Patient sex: M
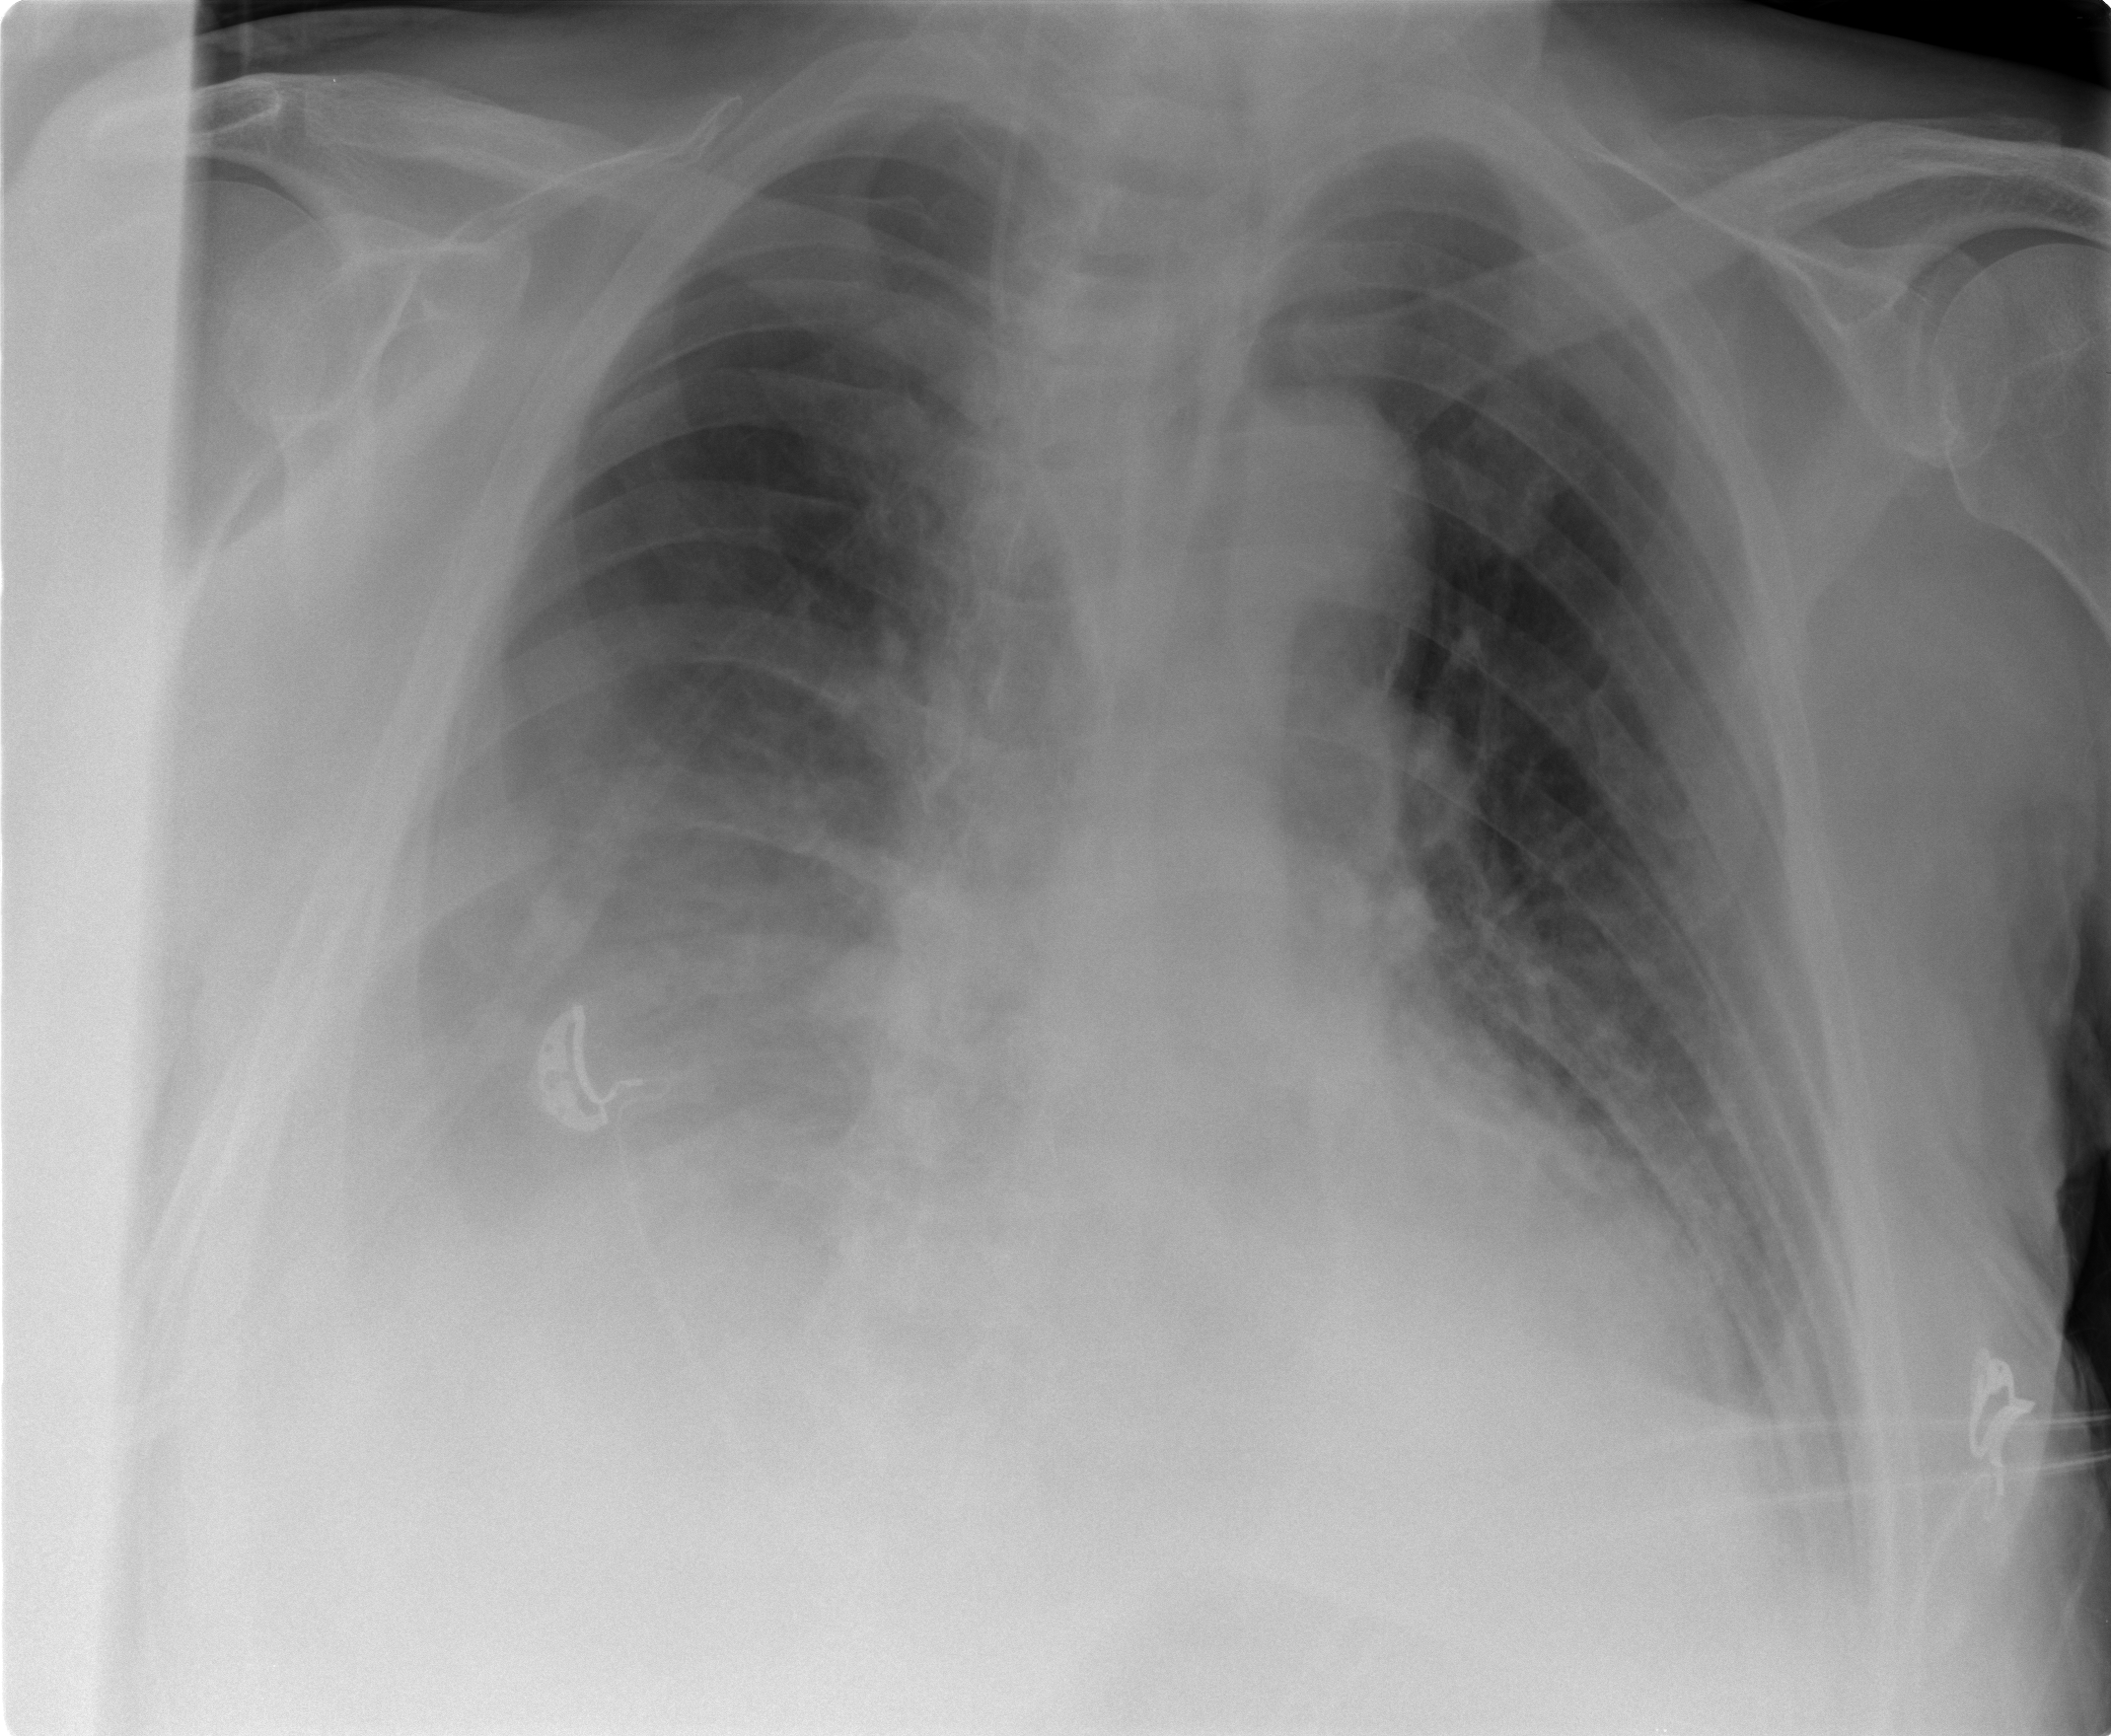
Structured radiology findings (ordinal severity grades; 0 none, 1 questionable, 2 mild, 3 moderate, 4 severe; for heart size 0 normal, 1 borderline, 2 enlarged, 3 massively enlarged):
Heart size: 0
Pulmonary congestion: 2
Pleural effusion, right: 3
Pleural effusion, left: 1
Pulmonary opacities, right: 0
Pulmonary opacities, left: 0
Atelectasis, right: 2
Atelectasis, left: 2